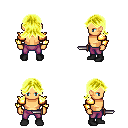
a pixel art fantasy rpg character, male body template, human, tanned skin, gold arm armor, magenta pants, gold loose hair, black shoes, dagger, four views (front, back, left, right), 2x2 character sprite sheet, small pixel art, hard edges, no anti-aliasing